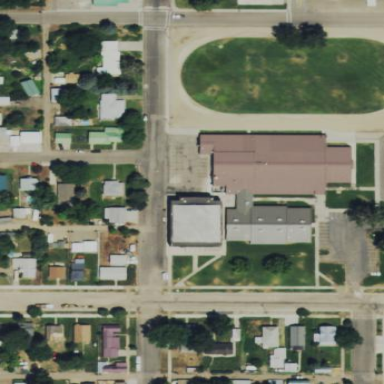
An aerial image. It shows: School building.